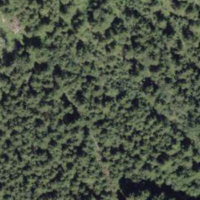
EUNIS habitat code: 43
Species observed at this site:
Carterocephalus palaemon